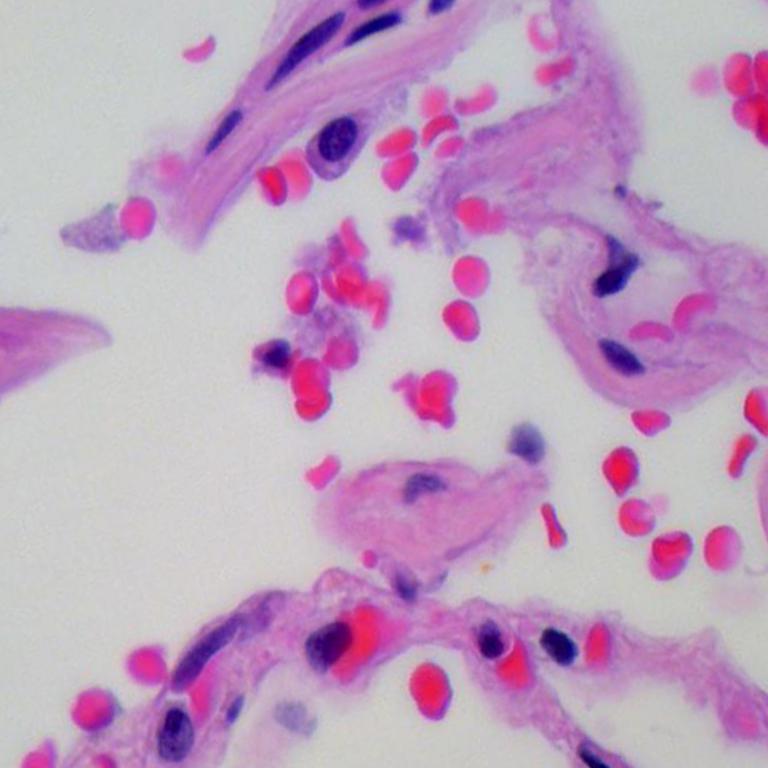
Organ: lung
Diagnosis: benign